Aerial crown-view tile of a tropical tree (Barro Colorado Island, Panama), acquired 20241112:
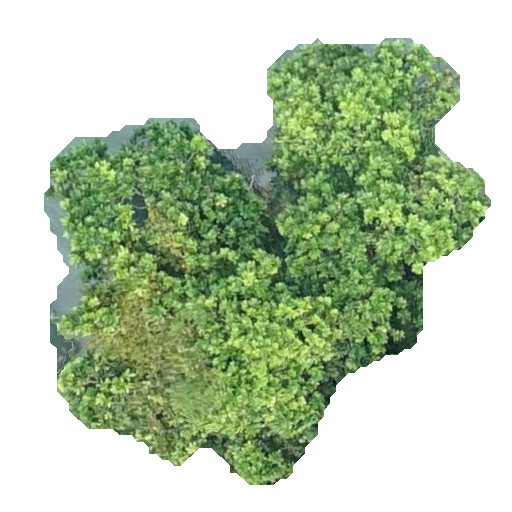
Species: Anacardium excelsum
GBIF accepted scientific name: Anacardium excelsum
Crown area: 198.469 m²